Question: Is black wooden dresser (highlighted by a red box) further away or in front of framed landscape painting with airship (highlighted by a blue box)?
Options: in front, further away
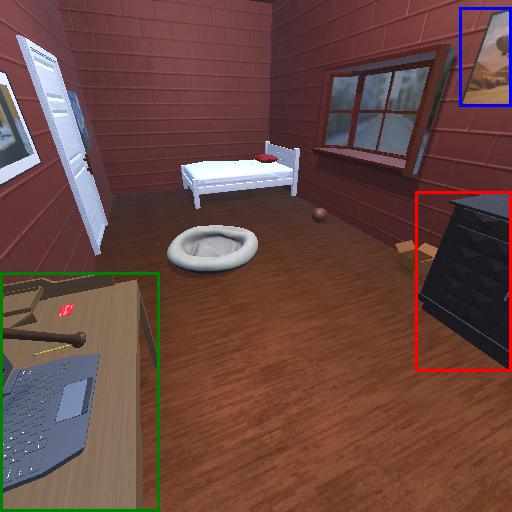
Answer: in front